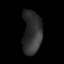
Tissue: lung
Cell type: Epithelial cells
Senescence score: 0.192
Nuclear area (px): 809
Mean DAPI intensity: 47.352